Field crop: maize
Growth stage: 2
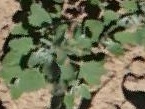
Species: chenopodium